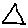
Label: triangle